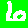
Digit: 6